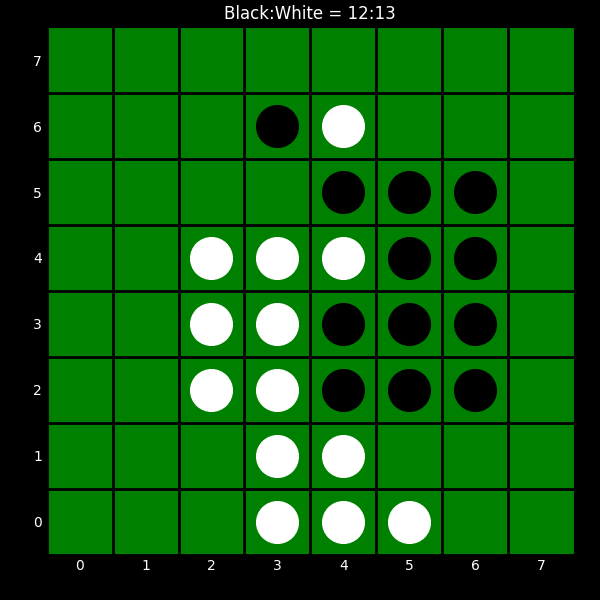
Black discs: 12
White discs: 13